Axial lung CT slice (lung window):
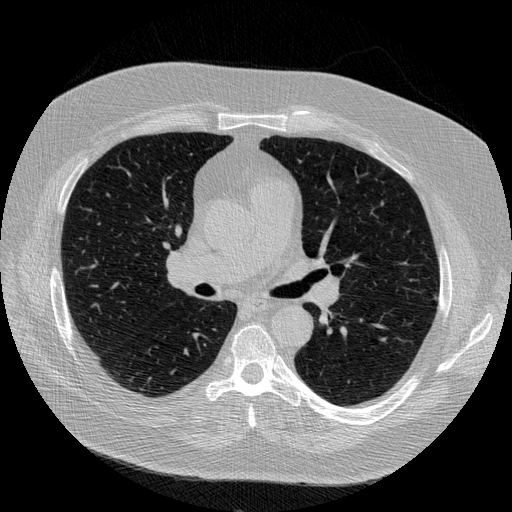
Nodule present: no